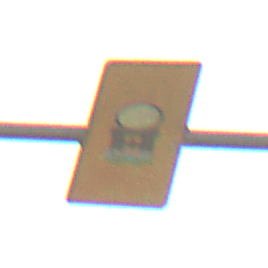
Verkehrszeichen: FahrzeugeMitWassergefaehrdenderLadungOhnePfeilsymbol
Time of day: MorningAfternoon
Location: Outdoor (Nature)
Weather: PartlyCloudy
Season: NotSpecified
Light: Natural